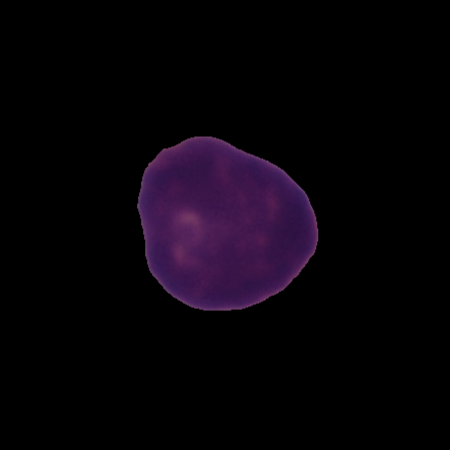
Label: healthy